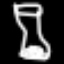
Label: hourglass